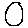
Label: circle